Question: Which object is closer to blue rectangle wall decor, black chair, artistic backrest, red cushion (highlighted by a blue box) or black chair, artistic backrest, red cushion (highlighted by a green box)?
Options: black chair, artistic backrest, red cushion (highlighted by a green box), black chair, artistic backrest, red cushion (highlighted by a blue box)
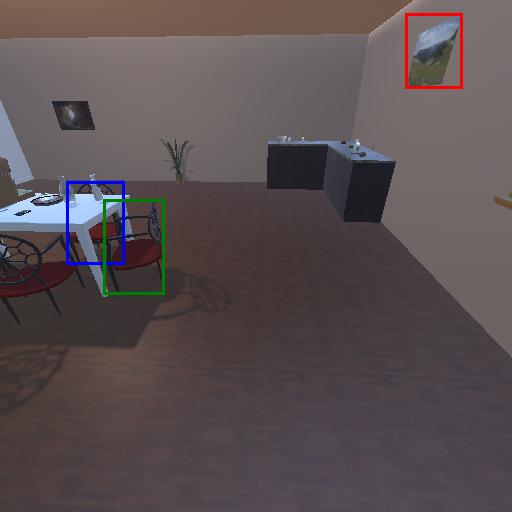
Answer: black chair, artistic backrest, red cushion (highlighted by a green box)